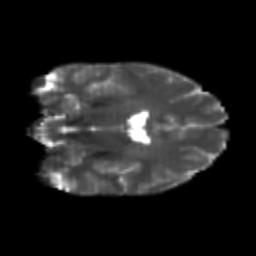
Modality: T2w
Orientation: coronal
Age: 24
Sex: female
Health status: healthy
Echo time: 0.074 s